Aerial crown-view tile of a tropical tree (Barro Colorado Island, Panama), acquired 20250317:
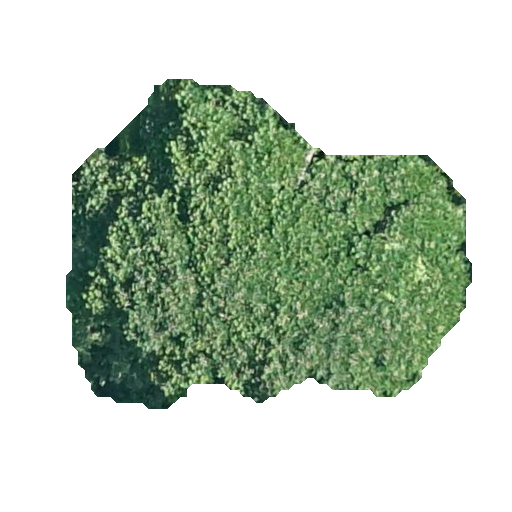
Species: Jacaranda copaia
GBIF accepted scientific name: Jacaranda copaia
Crown area: 147.944 m²